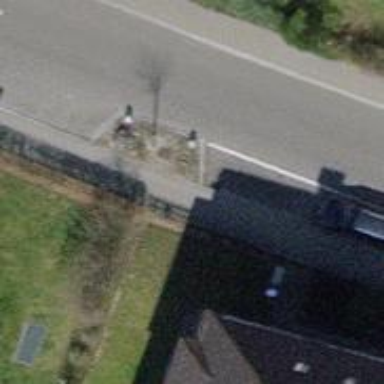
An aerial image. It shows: Hedge acting as barrier.